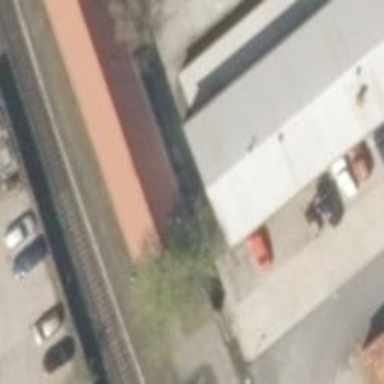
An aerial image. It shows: Commercial building.